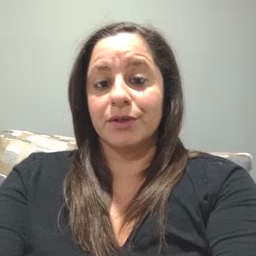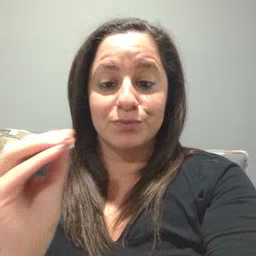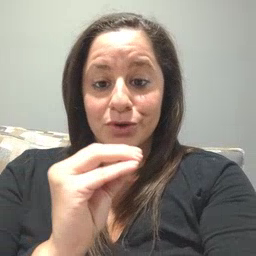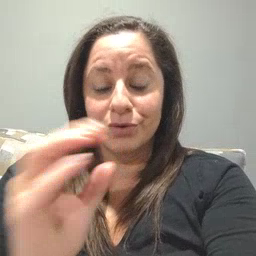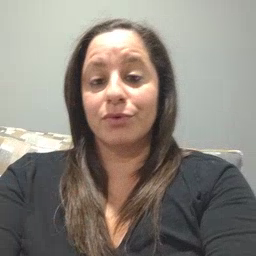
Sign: kiss